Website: lowes
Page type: store-pickup
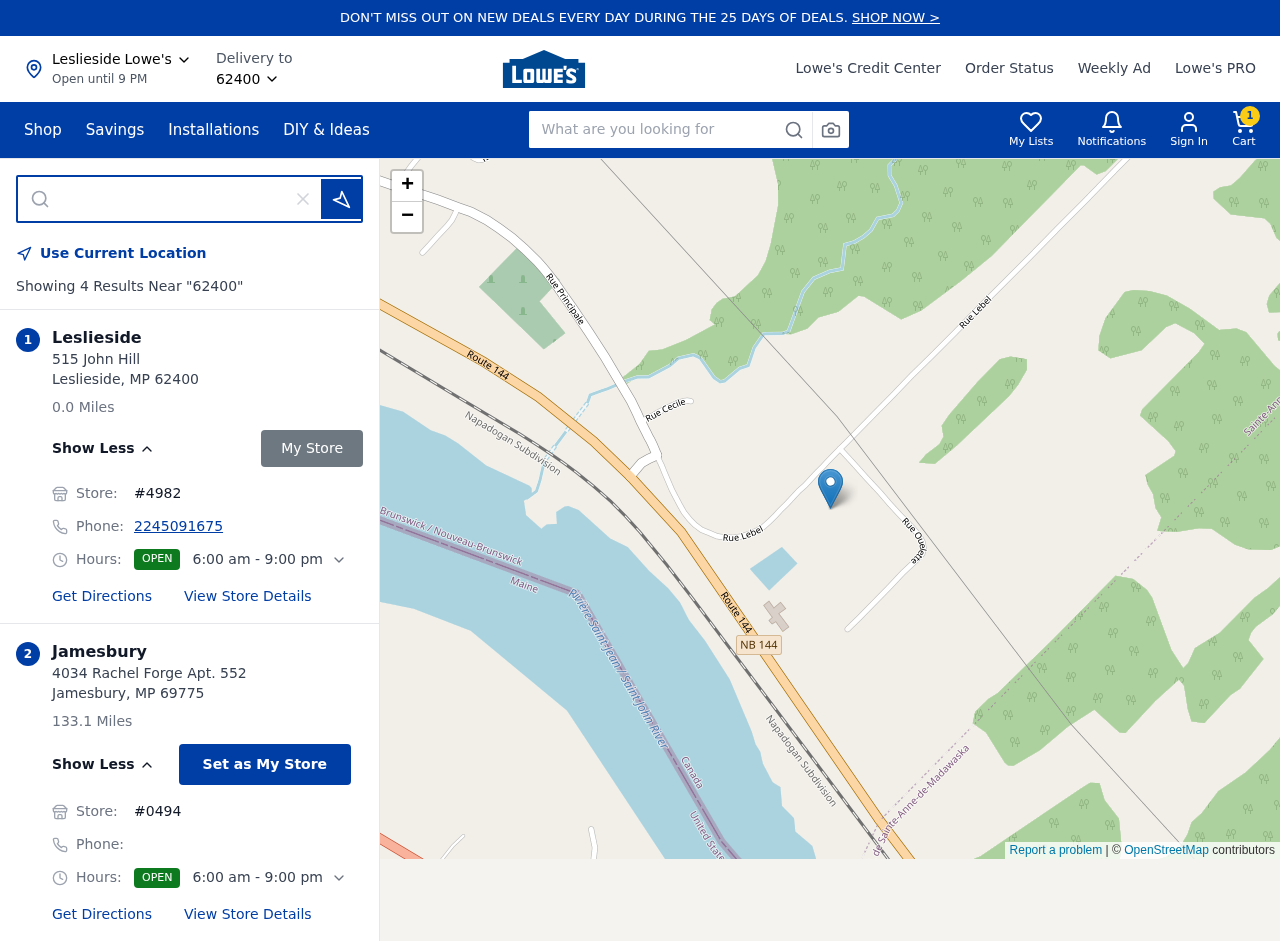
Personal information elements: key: PII_CITY
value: Leslieside
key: PII_CITY2
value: Jamesbury
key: PII_LOCATION1_STREET
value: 515 John Hill
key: PII_LOCATION2_POSTCODE
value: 69775
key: PII_LOCATION2_STREET
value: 4034 Rachel Forge Apt. 552
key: PII_PHONE
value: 2245091675
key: PII_POSTCODE
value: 62400
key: PII_STATE_ABBR
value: MP
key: PII_POSTCODE3
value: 62400
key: PII_POSTCODE_FULL
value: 62400
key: PII_POSTCODE_NUMERIC
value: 62400
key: PII_STATE_ABBR2
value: MP
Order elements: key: ORDER_NUM_ITEMS
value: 1
Search elements: key: HEADER_SEARCH
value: What are you looking for
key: SEARCH_STORE_LOCATION
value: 62400